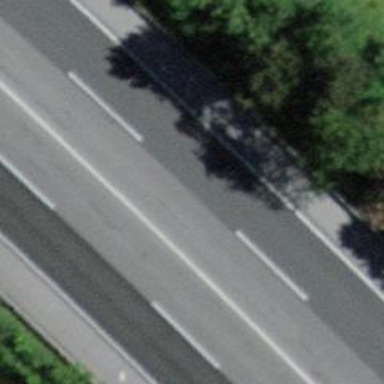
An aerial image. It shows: Asphalt motorway link.